Question: I am using <URL>.
It's format is:
'''
datapath,port,rxpkts,rxbytes,rxerror,txpkts,txbytes,txerror
4,1,178,25159,0,40,3148,0
4,2,3,230,0,213,27897,0
4,3,3,230,0,212,27807,0
4,4,4,320,0,211,27717,0
4,5,3,230,0,212,27807,0
4,6,3,230,0,212,27807,0
4,7,4,320,0,211,27717,0
4,8,4,320,0,211,27717,0
4,9,4,320,0,211,27717,0
4,a,4,320,0,211,27717,0
4,b,3,230,0,212,27807,0
4,fffffffe,7,578,0,209,27549,0
3,1,197,26863,0,21,1638,0
3,2,3,230,0,215,28271,0
3,3,5,390,0,215,28271,0
3,4,2,140,0,216,28361,0
3,5,4,320,0,214,28181,0
3,6,3,230,0,215,28271,0
3,fffffffe,7,578,0,212,28013,0
5,1,208,27401,0,6,488,0
5,fffffffe,7,578,0,208,27401,0
2,1,180,24228,0,18,1368,0
2,2,2,140,0,195,25366,0
2,3,2,140,0,195,25366,0
2,4,3,230,0,194,25276,0
2,5,3,230,0,194,25276,0
2,6,2,140,0,195,25366,0
2,fffffffe,7,578,0,191,25018,0
1,1,38,5096,0,182,23602,0
1,2,42,5419,0,179,23369,0
1,3,61,7152,0,159,21546,0
1,4,28,4611,0,192,24087,0
1,5,46,6022,0,174,22676,0
1,fffffffe,7,578,0,214,28210,0
'''
I want to covert it into this format:

The number of ports can vary.
Current code:
'''
python q -H -d "," "select rxpkts, txpkts from ./log.csv where datapath = i and port = j" > i_j.csv;
'''
So I made 'i*j' number of files and then combined them manually. Is there a way to do this in one go by modifying the above or or using as suggested in comments?
'''
import subprocess
def printit():
for i in range(1,6):
for j in range(1,6):
query = "select rxpkts, txpkts from ./log.csv where datapath = "+str(i)+" and port = "+str(j)
fileName = str(i)+"_"+str(j)+".csv"
with open(fileName, "w+") as f:
p = subprocess.Popen(["python", "q", "-H", "-d", ",", query], stdout=f)
printit()
'''
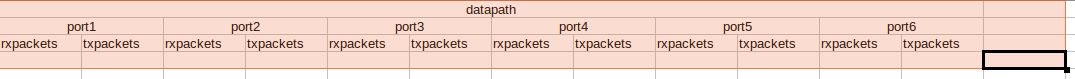
Answer: You can use 'set_index' together with 'stack'.
'''
import pandas as pd
# your data
# ======================================
print(df)
datapath port rxpkts ... txpkts txbytes txerror
0 4 1 178 ... 40 3148 0
1 4 2 3 ... 213 27897 0
2 4 3 3 ... 212 27807 0
3 4 4 4 ... 211 27717 0
4 4 5 3 ... 212 27807 0
5 4 6 3 ... 212 27807 0
6 4 7 4 ... 211 27717 0
7 4 8 4 ... 211 27717 0
8 4 9 4 ... 211 27717 0
9 4 a 4 ... 211 27717 0
.. ... ... ... ... ... ... ...
24 2 4 3 ... 194 25276 0
25 2 5 3 ... 194 25276 0
26 2 6 2 ... 195 25366 0
27 2 fffffffe 7 ... 191 25018 0
28 1 1 38 ... 182 23602 0
29 1 2 42 ... 179 23369 0
30 1 3 61 ... 159 21546 0
31 1 4 28 ... 192 24087 0
32 1 5 46 ... 174 22676 0
33 1 fffffffe 7 ... 214 28210 0
[34 rows x 8 columns]
# reshaping
# ======================================
series_res = df[df.columns[:4]].set_index(['datapath', 'port']).stack()
series_res.name = 'value'
datapath port
4 1 rxpkts 178
rxbytes 25159
2 rxpkts 3
rxbytes 230
3 rxpkts 3
rxbytes 230
4 rxpkts 4
rxbytes 320
5 rxpkts 3
rxbytes 230
...
1 2 rxpkts 42
rxbytes 5419
3 rxpkts 61
rxbytes 7152
4 rxpkts 28
rxbytes 4611
5 rxpkts 46
rxbytes 6022
fffffffe rxpkts 7
rxbytes 578
Name: value, dtype: int64
df_res = pd.DataFrame(series_res)
df_res.T
datapath 4 ... 1
port 1 2 3 ... 4 5 fffffffe
rxpkts rxbytes rxpkts rxbytes rxpkts rxbytes ... rxpkts rxbytes rxpkts rxbytes rxpkts rxbytes
value 178 25159 3 230 3 230 ... 28 4611 46 6022 7 578
[1 rows x 68 columns]
'''